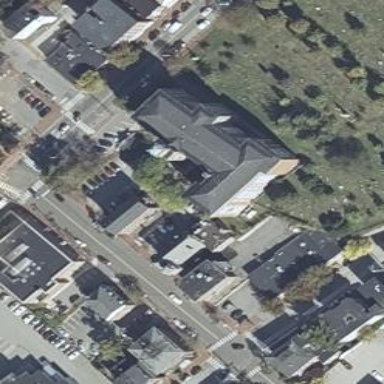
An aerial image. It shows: Healthcare clinic is depicted in the image.